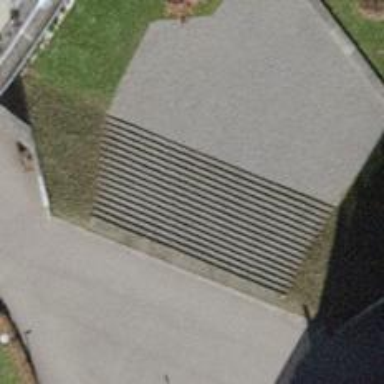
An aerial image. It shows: Road with steps.